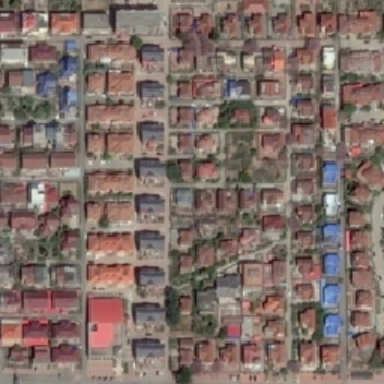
Many people are walking along the street .